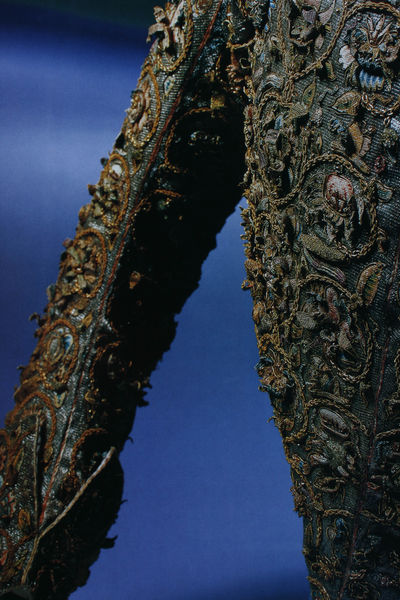
Titel: Oberteil (Detail)
Standort: Kyoto (Japan)
Institution: Kyoto Costume Institute
Schlagwörter: blau, schatten, umhang, weiß, gelb, grün, ocker, ausschnitt, blume, blumen, braun, brust, elegant, grau, handschuh, hell, hintergrund, kleid, licht, schwarz, blüten, dame, rosen, rot, mode, muster, ornament, alt, anzug, jacke, arm, kleidung, samt, ärmel, natur, kirche, bestickt, gewand, gold, kordeln, kostüm, mantel, reich, schnüre, stickerei, stoff, pflanzen, borte, rosa, seide, ranken, hellblau, relief, japan, bogen, oliv, dekoration, dick, dunkelblau, detail, dekor, floral, ornamente, verzierung, faden, kordel, naht, oberkörper, foto, fotografie, photographie, eng, linie, schnitt, manschette, manschetten, ritter, brokat, rüstung, ranke, photo, verziert, spitzbogen, oberteil, tageskleid, zierde, fäden, teuer, gewebe, textil, ornamentik, applikation, stulpen, fotographie, pflanzenornamentik, aufschlag, nähte, edler, blumendekor, florale muster, kyoto, manche, armure, photograhie, goldfaden, lineament, makro, couture, chanell, bändchenarbeit, damenjacke, damenjäckchen, passementerie, stickarbeiten, stickwerk, kleiung, ärmel#